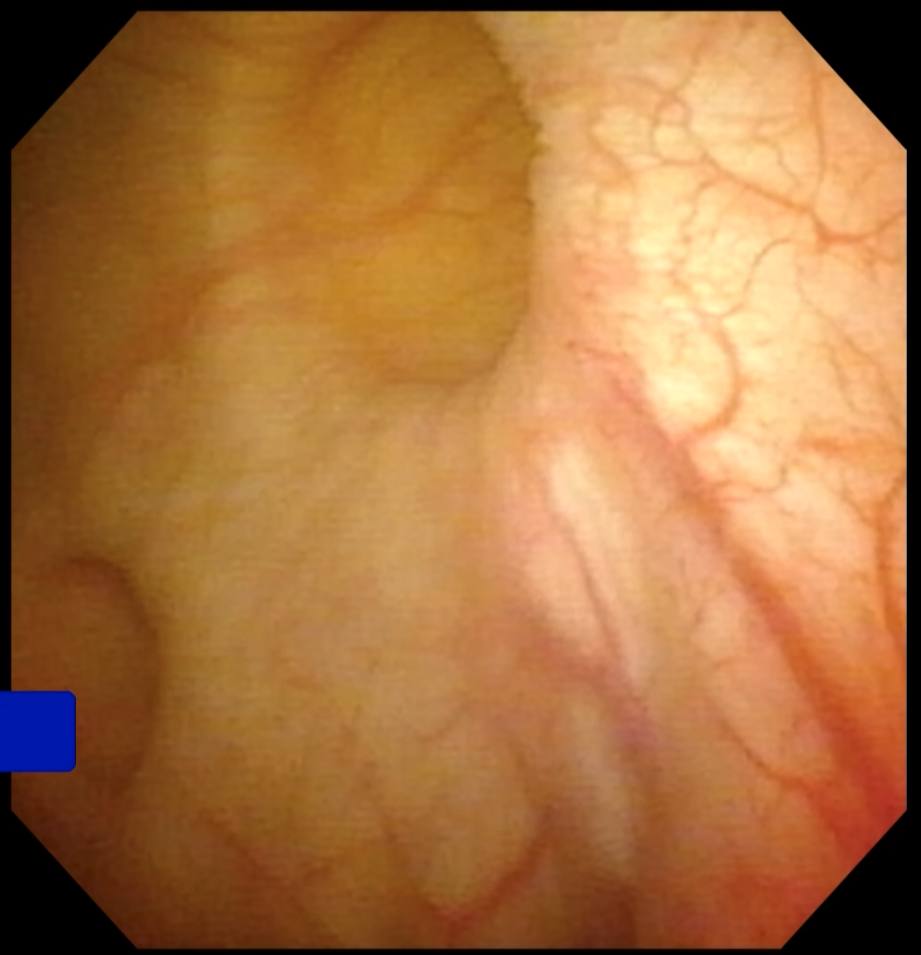
Modality: WLC
Class: Anatomical landmarks
Subclass: Diverticulum
Lesion: L0
Bladder cancer association: No